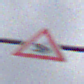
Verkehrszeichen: AmphibienwanderungRechts
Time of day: Midday
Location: Outdoor (Suburban)
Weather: Overcast
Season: NotSpecified
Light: Natural